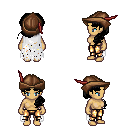
a pixel art fantasy rpg character, female body template, human, tanned skin, white tattered cape, gold greaves, black princess hairstyle, leather cap, four views (front, back, left, right), 2x2 character sprite sheet, small pixel art, hard edges, no anti-aliasing